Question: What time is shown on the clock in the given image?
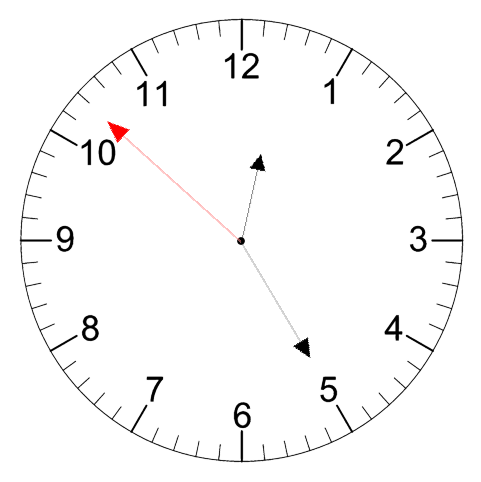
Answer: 12:24:52